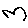
Label: bird